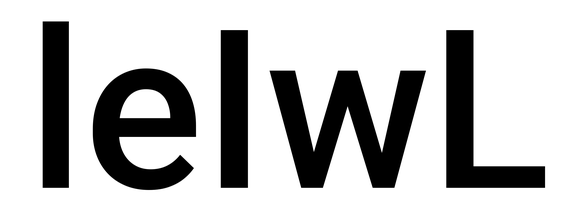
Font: Roboto_Medium